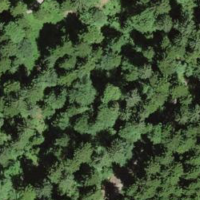
EUNIS habitat code: 43
Species observed at this site:
Vaccinium myrtillus